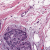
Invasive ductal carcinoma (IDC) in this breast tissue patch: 0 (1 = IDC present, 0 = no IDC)